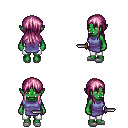
a pixel art fantasy rpg character, female body template, orc, green skin, chain tabard jacket, white pants, pink unkempt hairstyle, white slippers, dagger, four views (front, back, left, right), 2x2 character sprite sheet, small pixel art, hard edges, no anti-aliasing